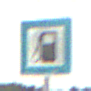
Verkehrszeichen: Tankstelle
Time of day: SunriseSunset
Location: Outdoor (RoadRail)
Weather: PartlyCloudy
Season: NotSpecified
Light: Natural